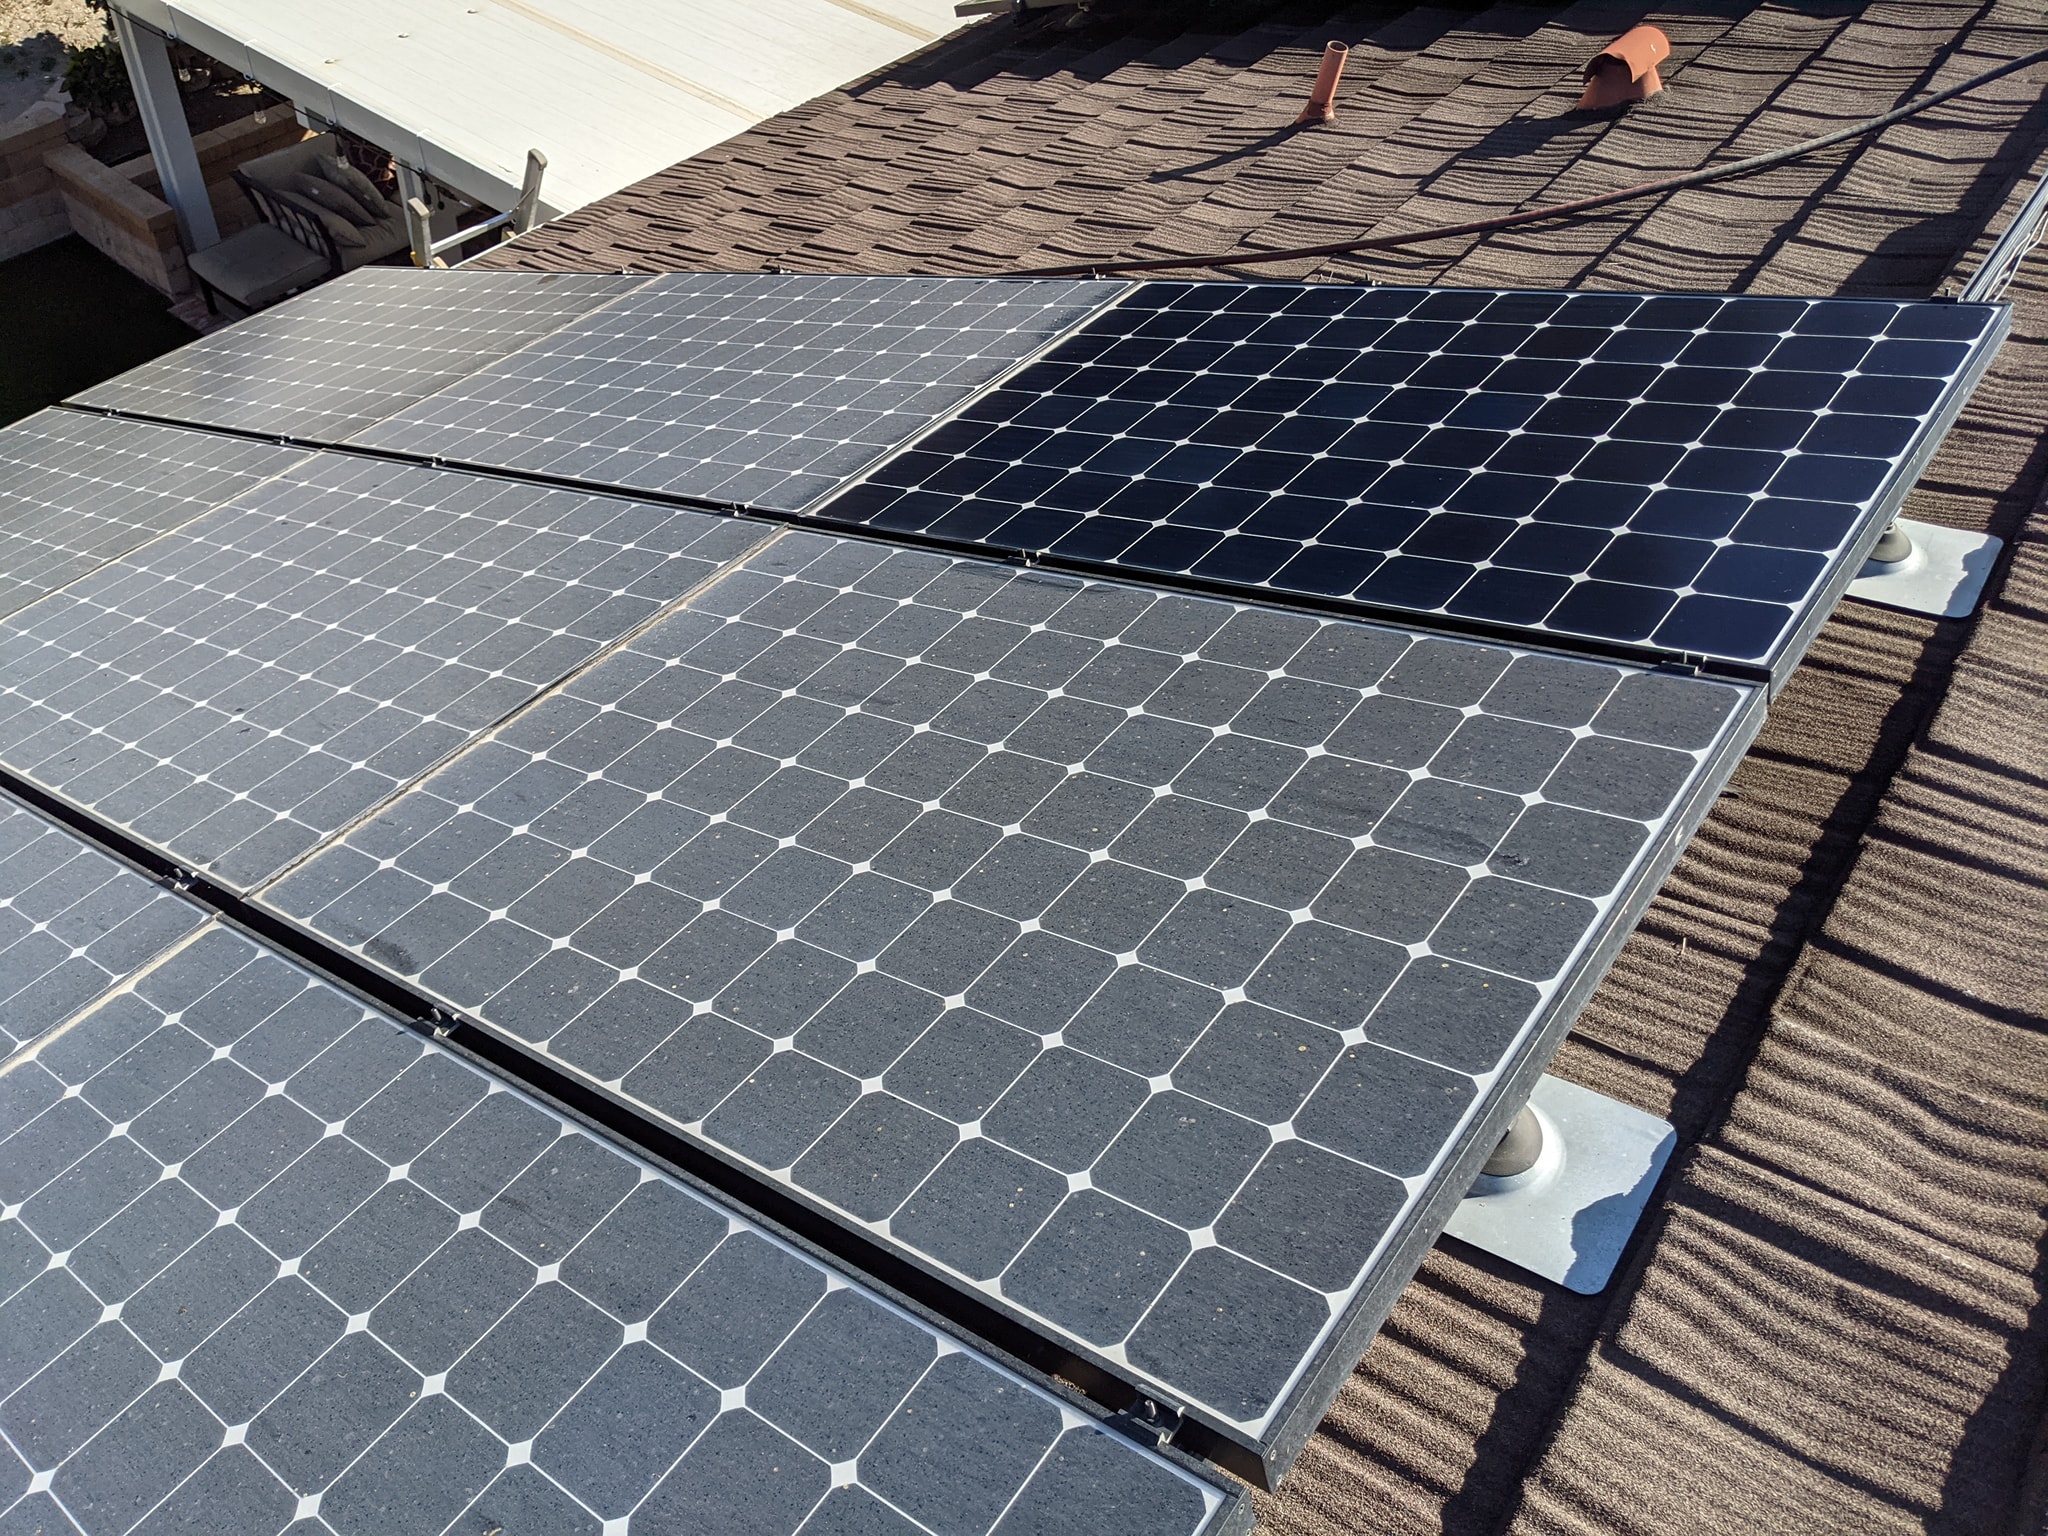
Label: Dusty